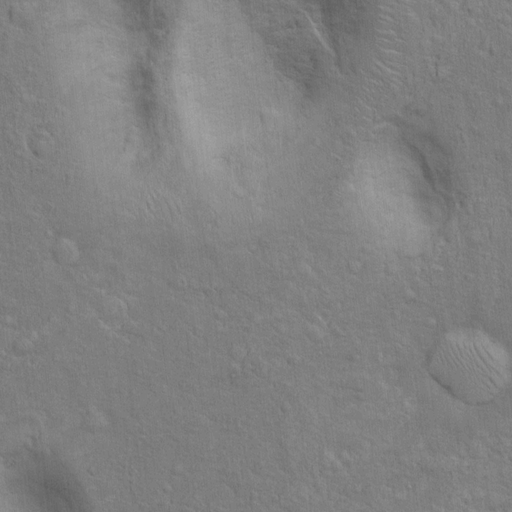
Classes present: Background, Cone